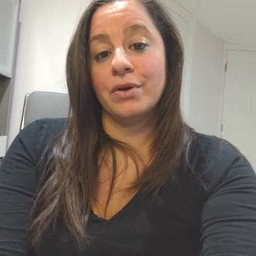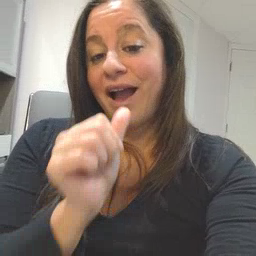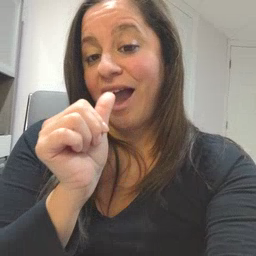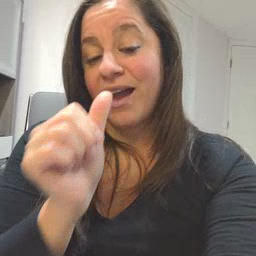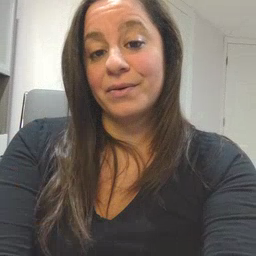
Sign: nuts